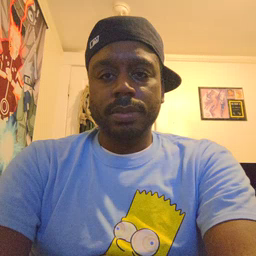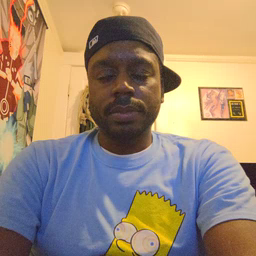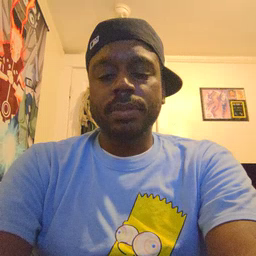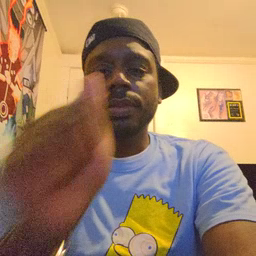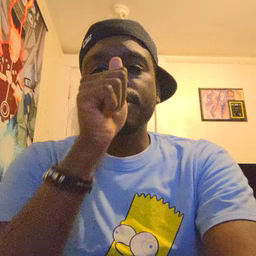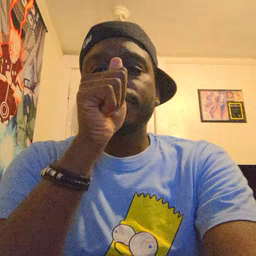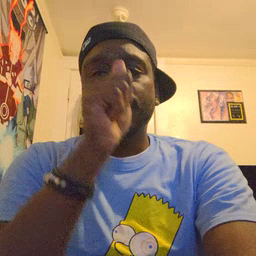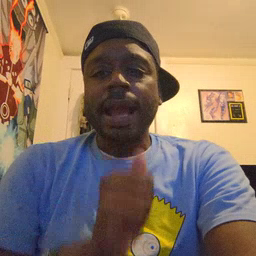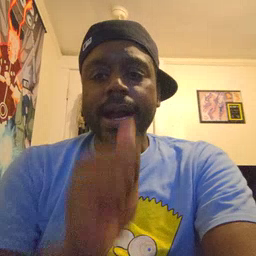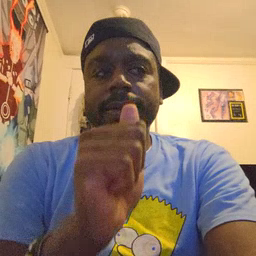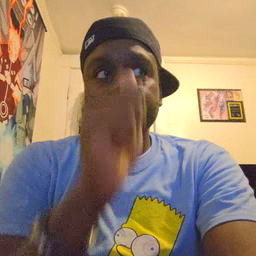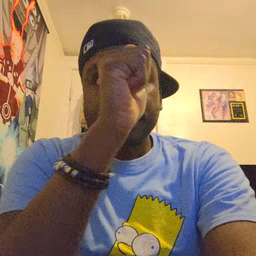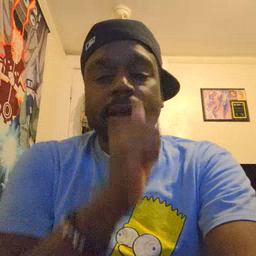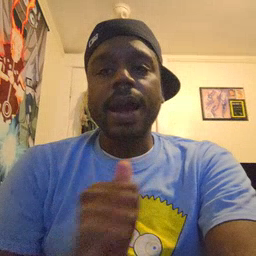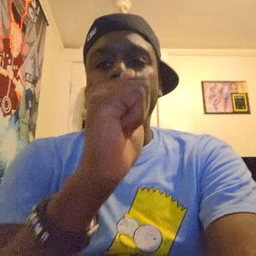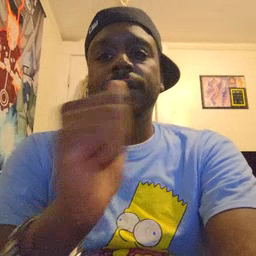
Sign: hide